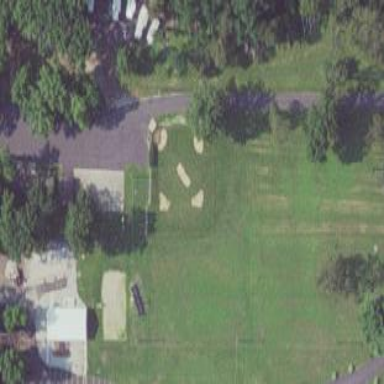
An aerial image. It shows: Baseball pitch for leisure land activities.